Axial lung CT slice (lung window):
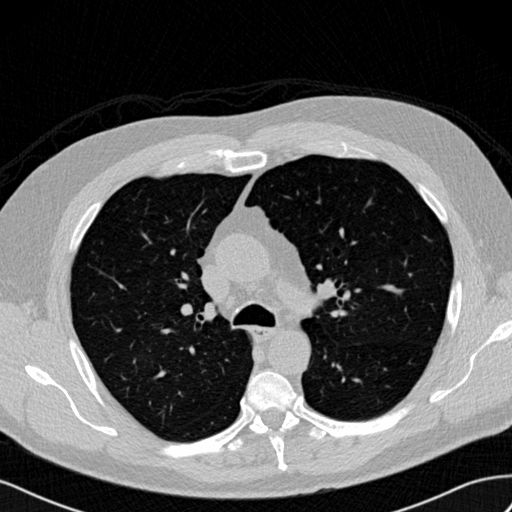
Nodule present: no